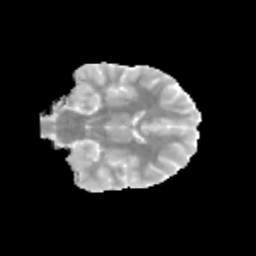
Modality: MD
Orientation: coronal
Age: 13
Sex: male
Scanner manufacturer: siemens
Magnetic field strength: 3 T
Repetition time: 3.8 s
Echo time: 0.07 s